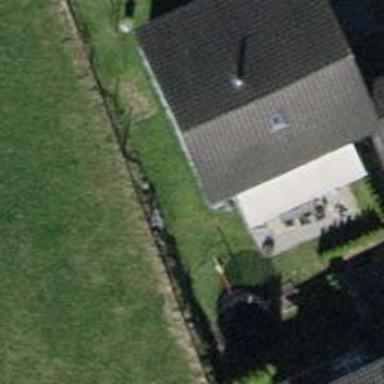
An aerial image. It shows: Detached building with gabled roof.